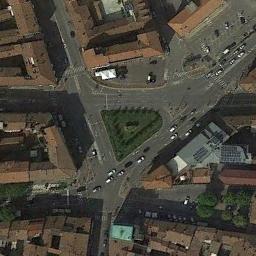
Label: roundabout